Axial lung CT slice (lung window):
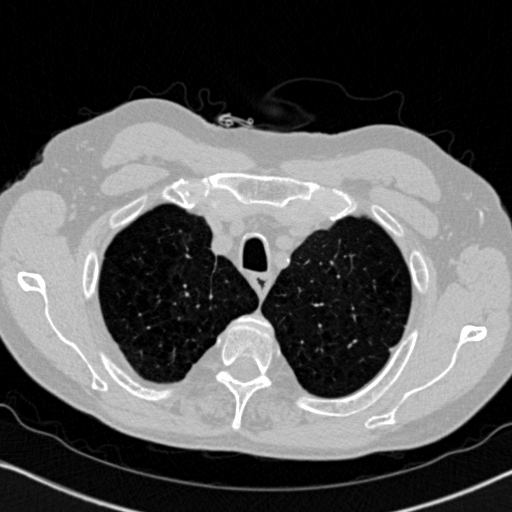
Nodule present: no